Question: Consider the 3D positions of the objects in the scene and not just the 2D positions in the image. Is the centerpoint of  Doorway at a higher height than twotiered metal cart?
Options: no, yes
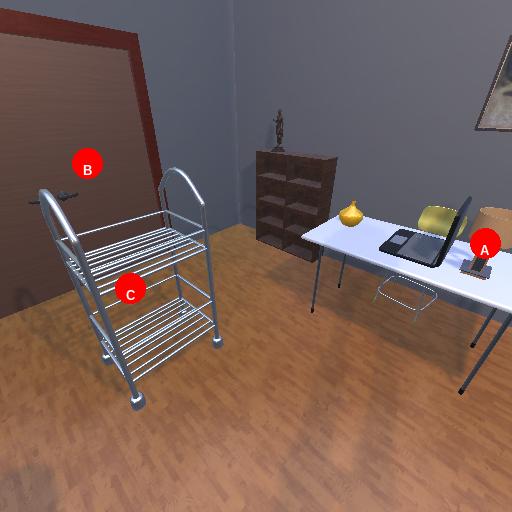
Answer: no